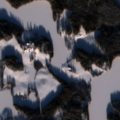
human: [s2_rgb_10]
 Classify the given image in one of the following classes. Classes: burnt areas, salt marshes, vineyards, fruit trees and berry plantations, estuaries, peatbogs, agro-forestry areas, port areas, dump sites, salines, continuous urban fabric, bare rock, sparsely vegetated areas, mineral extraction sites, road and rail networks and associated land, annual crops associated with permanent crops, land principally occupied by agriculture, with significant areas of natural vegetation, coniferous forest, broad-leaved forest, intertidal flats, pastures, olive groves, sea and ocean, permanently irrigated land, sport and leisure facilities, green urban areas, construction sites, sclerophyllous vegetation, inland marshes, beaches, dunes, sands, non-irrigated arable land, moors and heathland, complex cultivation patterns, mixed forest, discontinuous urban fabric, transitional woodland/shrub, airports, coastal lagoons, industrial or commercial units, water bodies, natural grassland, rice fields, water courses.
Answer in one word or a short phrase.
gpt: land principally occupied by agriculture, with significant areas of natural vegetation, coniferous forest, mixed forest, water bodies